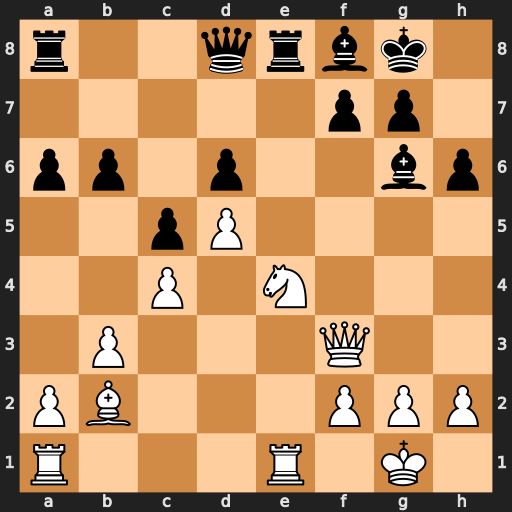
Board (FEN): r2qrbk1/5pp1/pp1p2bp/2pP4/2P1N3/1P3Q2/PB3PPP/R3R1K1
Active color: w
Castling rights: -
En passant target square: -
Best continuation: Nf6+ Qxf6 Bxf6